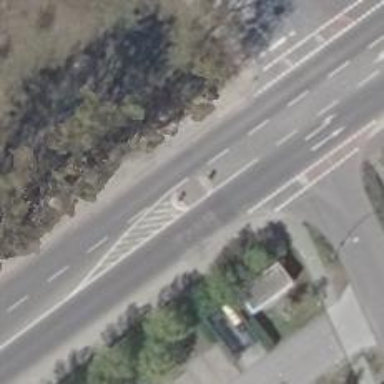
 and there is cycle track on both sides as well."